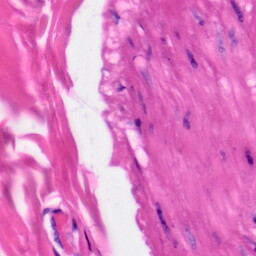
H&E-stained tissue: Skin